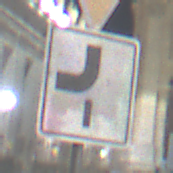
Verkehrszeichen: VerlaufVorfahrtsstrasse7
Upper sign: VorfahrtGewaehren
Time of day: Night
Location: Outdoor (Urban)
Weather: PartlyCloudy
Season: NotSpecified
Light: Artificial